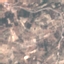
Label: PermanentCrop